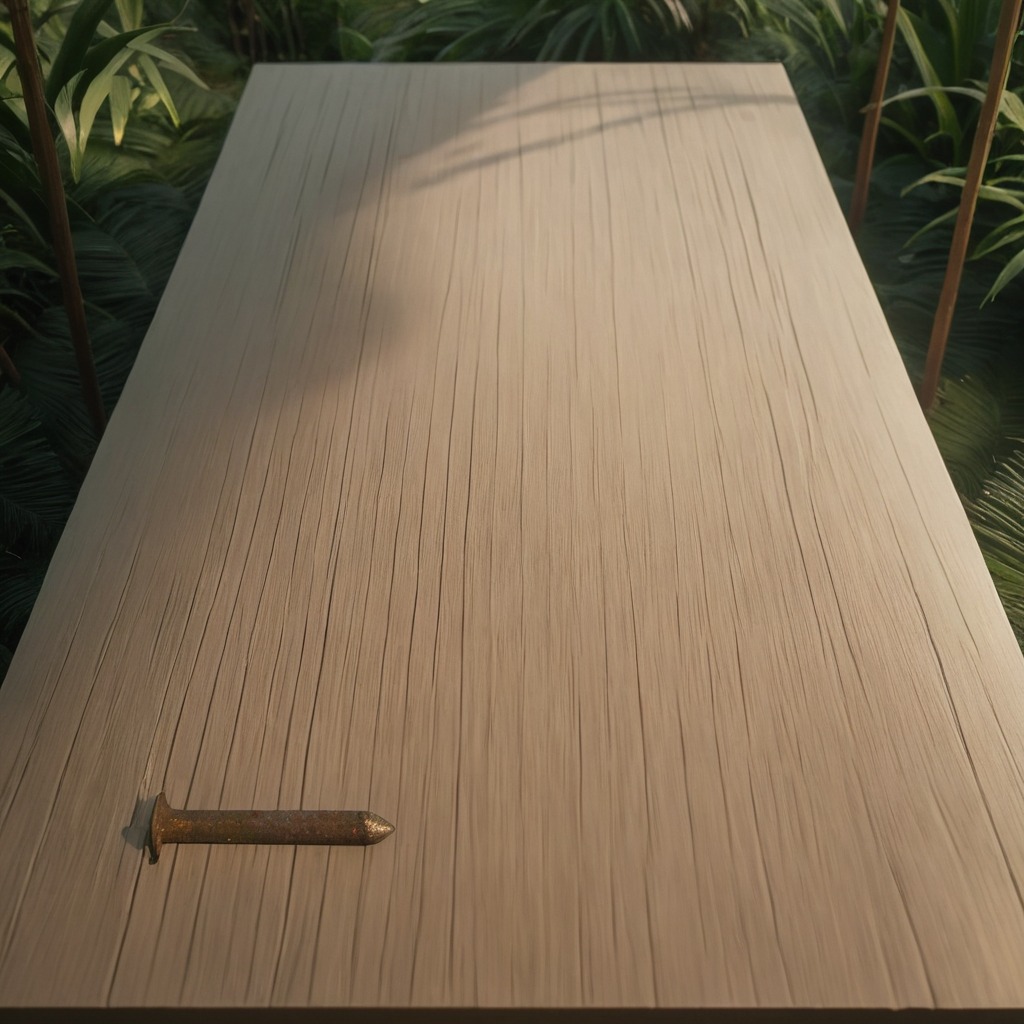
An iron nail is lying on a wooden table in a jungle field workshop tent.